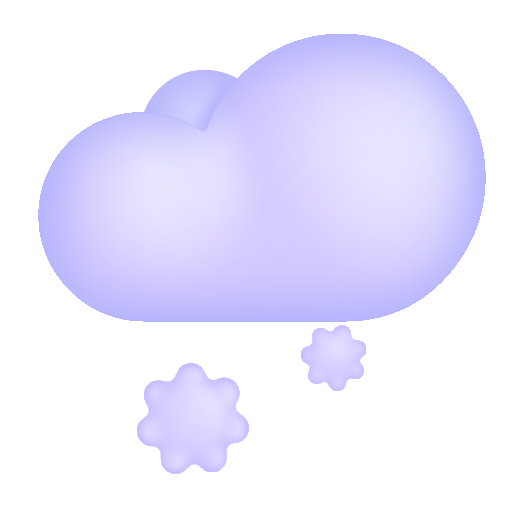
cloud with snow color